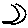
Label: moon